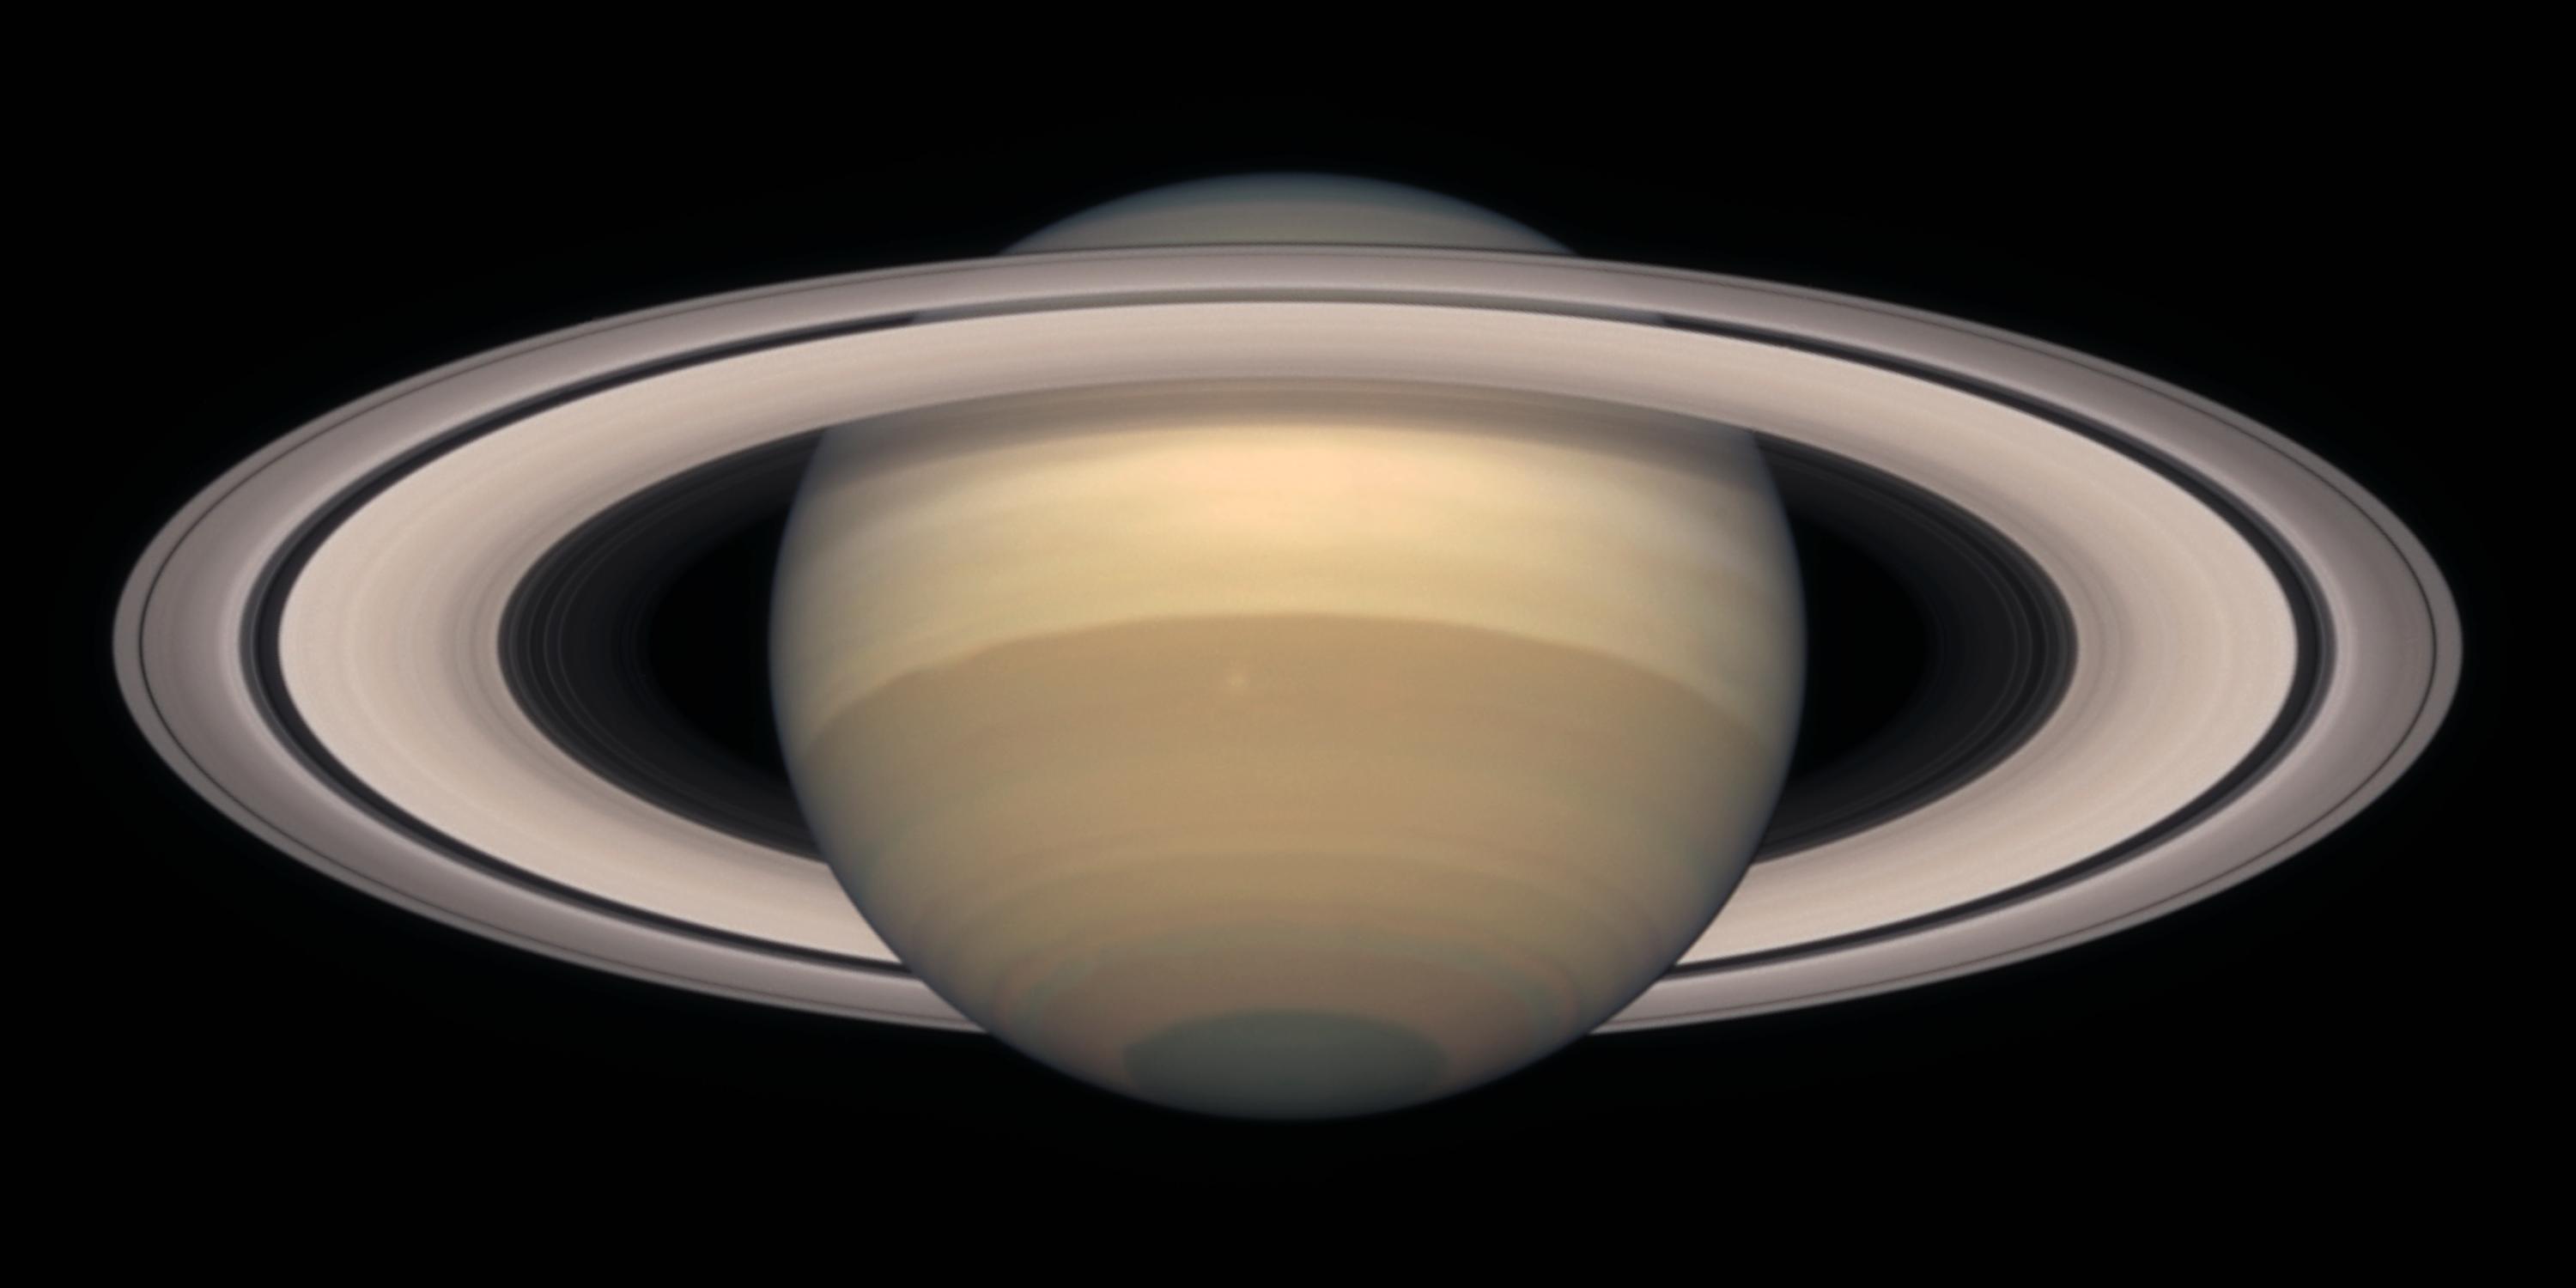
A Change of Seasons on Saturn - October, 1999 Saturn, Hubble Space Telescope